Question: I have tried <URL> for my phonegap project which need Qrcode reader, the sample project provided works fine in xcode. Problem arises when iam trying to develop an independent project.
-
'<plugin name="com.cordova.barcodeScanner" value="CDVBarcodeScanner" />'
- - 'barcodescanner.js'
my code:
'''
function onDeviceReady()
{
// do your thing!
navigator.notification.alert("PhoneGap is working");
scanButton = document.getElementById("scan-button");
resultSpan = document.getElementById("scan-result");
scanButton.addEventListener("click", clickScan, false);
createButton.addEventListener("click", clickCreate, false);
}
function clickScan() {
alert("clickScan");
window.plugins.barcodeScanner.scan(scannerSuccess, scannerFailure);
}
function scannerSuccess(result) {
console.log("scannerSuccess: result: " + result)
resultSpan.innerText = "success: " + JSON.stringify(result)
}
function scannerFailure(message) {
console.log("scannerFailure: message: " + message)
resultSpan.innerText = "failure: " + JSON.stringify(message)
}
'''
it is ok till the alert; "clickscan",
after that nothing happens (what prevents my 'window.plugins.barcodeScanner.scan(scannerSuccess, scannerFailure);'working).
This is how my project looks like-->

Iam struggling with this for two days and i checked almost all questions on "barcodescanner" tag in SO, did'nt solved my issue, need your help.. Thanks.
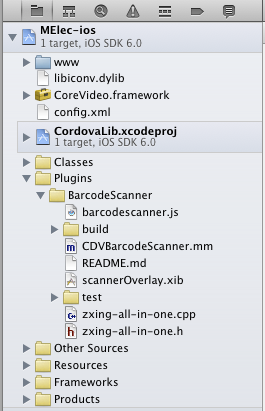
Answer: In your config.xml you have:
'''
<plugin name="com.cordova.barcodeScanner" value="CDVBarcodeScanner" />
'''
But in barcodescanner.js from the zip archive linked in your question it's called like this:
'''
Cordova.exec(successWrapper, fail, "org.apache.cordova.barcodeScanner", "scan", options);
'''
So try changing the line in your config.xml to
'''
<plugin name="org.apache.cordova.barcodeScanner" value="CDVBarcodeScanner" />
'''
After more investigation it's been estabilished that the barcodescanner.js from example .zip was written for older version of Phonegap and was incompatible with 2.7. <URL> I use with 2.7 and 2.9, requires '<plugin name="BarcodeScanner" value="CDVBarcodeScanner" />' in config.xml and can be called like this:
'''
var scanner = cordova.require("cordova/plugin/barcodescanner");
scanner.scan(scannerSuccess, scannerFailure);
'''